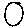
Label: circle